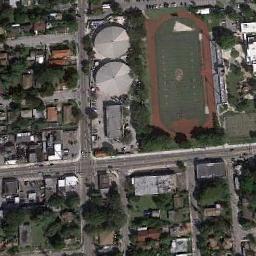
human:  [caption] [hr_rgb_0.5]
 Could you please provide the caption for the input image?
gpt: There are many buildings next to the ground track field .

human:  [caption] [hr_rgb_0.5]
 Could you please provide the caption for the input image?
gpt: There are many trees around the track .

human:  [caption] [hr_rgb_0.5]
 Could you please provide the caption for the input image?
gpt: A track and field is built in the middle of a residential area, Surrounded by a lot of vegetation .

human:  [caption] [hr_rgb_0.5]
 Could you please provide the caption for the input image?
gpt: The ground track field is surrounded by some trees and houses arranged neatly and two buildings with domes are next to the ground track field .

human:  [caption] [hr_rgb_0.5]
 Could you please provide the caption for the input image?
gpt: There are two buildings and a dome beside the ground track field .